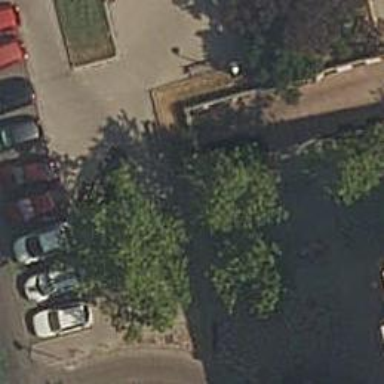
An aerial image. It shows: Parking entrance.